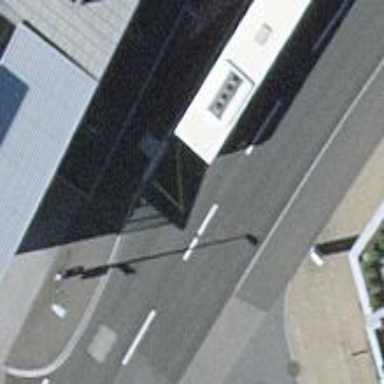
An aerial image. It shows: Platform for public transport. The platform is located by the road.